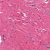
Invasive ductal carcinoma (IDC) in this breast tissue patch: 0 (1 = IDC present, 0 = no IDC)